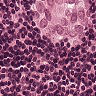
Metastatic tissue present: yes